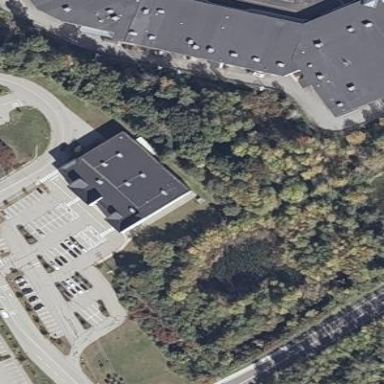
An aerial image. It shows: Retail building.